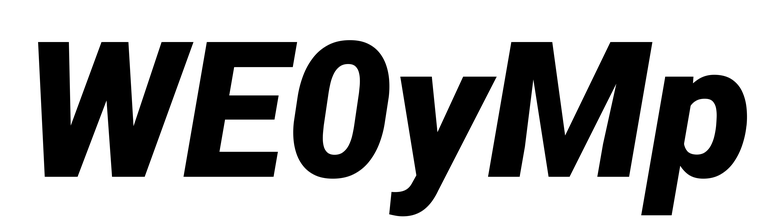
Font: Roboto-Italic_Black_Italic